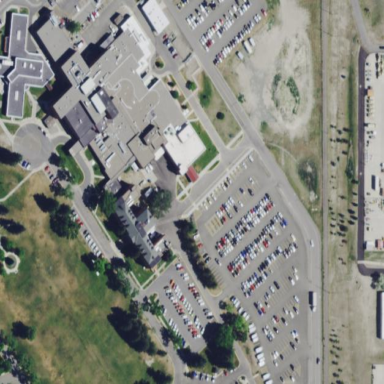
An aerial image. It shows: Hospital providing healthcare services.